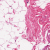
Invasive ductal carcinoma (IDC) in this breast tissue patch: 0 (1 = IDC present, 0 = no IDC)